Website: lowes
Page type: billing-address
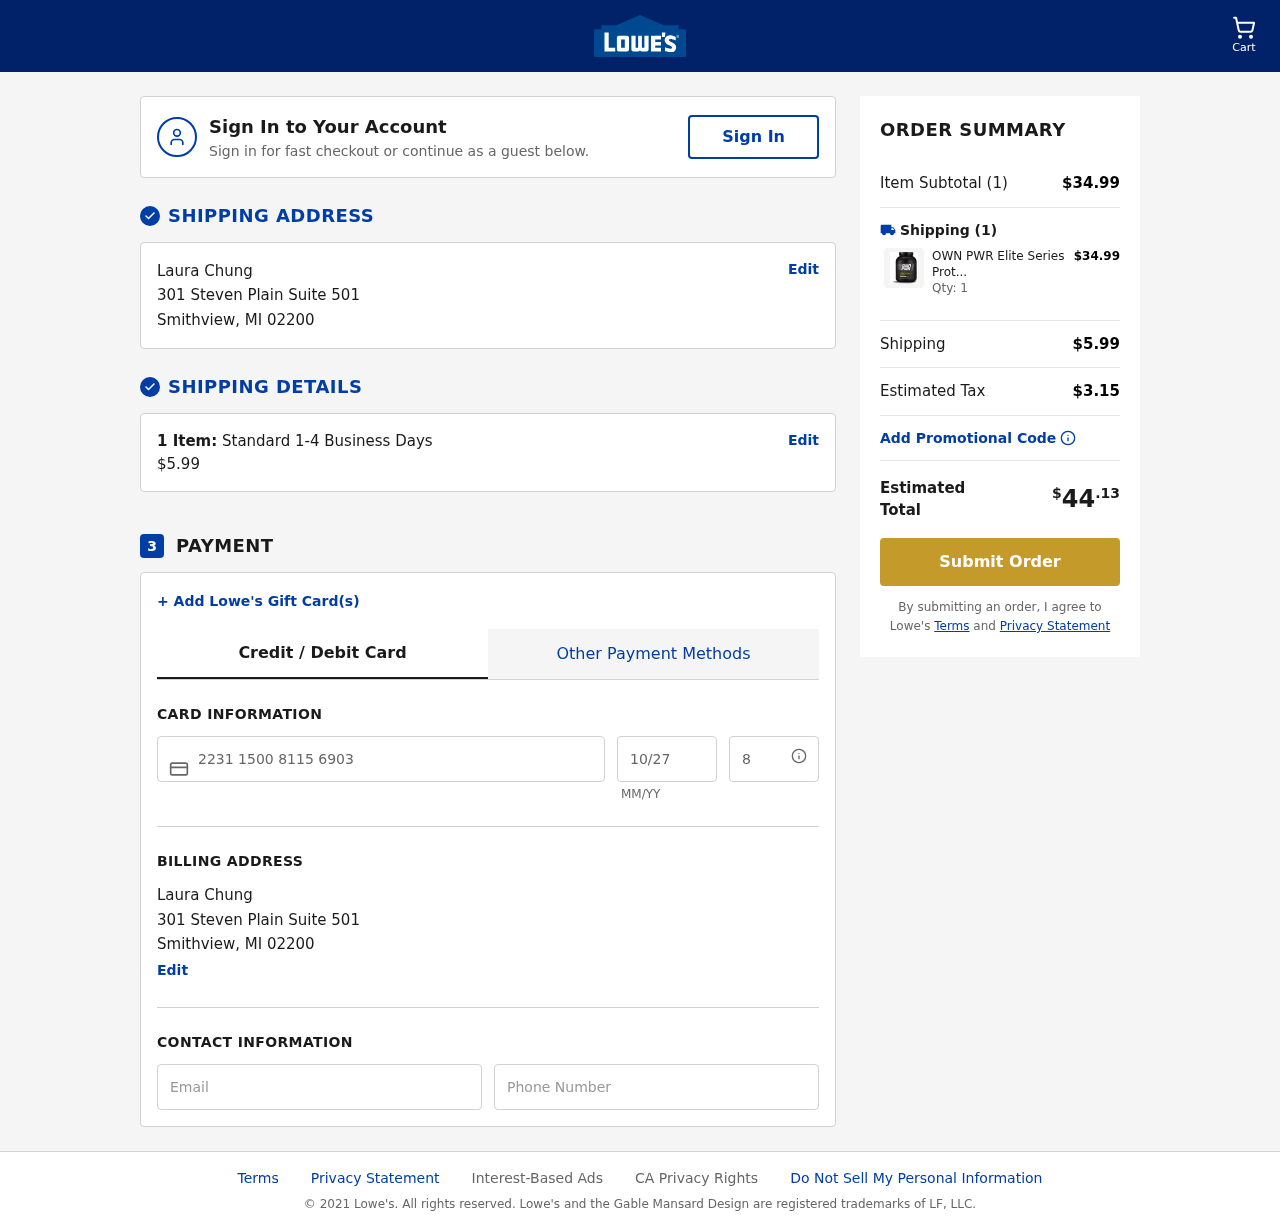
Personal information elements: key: PII_CARD_CVV
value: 853
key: PII_CARD_EXPIRY
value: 10/27
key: PII_CARD_NUMBER
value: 2231 1500 8115 6903
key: PII_CITY
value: Smithview
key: PII_EMAIL
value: laura.chung@yahoo.com
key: PII_FULLNAME
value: Laura Chung
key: PII_PHONE
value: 8507584418
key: PII_POSTCODE
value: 02200
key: PII_STATE_ABBR
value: MI
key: PII_STREET
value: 301 Steven Plain Suite 501
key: PII_FULLNAME2
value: Laura Chung
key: PII_STREET2
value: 301 Steven Plain Suite 501
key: PII_CITY2
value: Smithview
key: PII_STATE_ABBR2
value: MI
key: PII_POSTCODE2
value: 02200
Product elements: key: PRODUCT1_NAME
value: OWN PWR Elite Series Protein Powder, Vanilla Ice Cream, 5 lb, Protein Blend (Whey Isolate, Milk Isol
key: PRODUCT1_PRICE
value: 34.99
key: PRODUCT1_QUANTITY
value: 1
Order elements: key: ORDER_NUM_ITEMS
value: Cart
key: ORDER_NUM_ITEMS
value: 1 Item:
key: ORDER_NUM_ITEMS
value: Item Subtotal (1)
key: ORDER_SHIPPING_COST
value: $5.99
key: ORDER_SUBTOTAL
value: $34.99
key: ORDER_TAX
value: $3.15
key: ORDER_TOTAL
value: $44.13